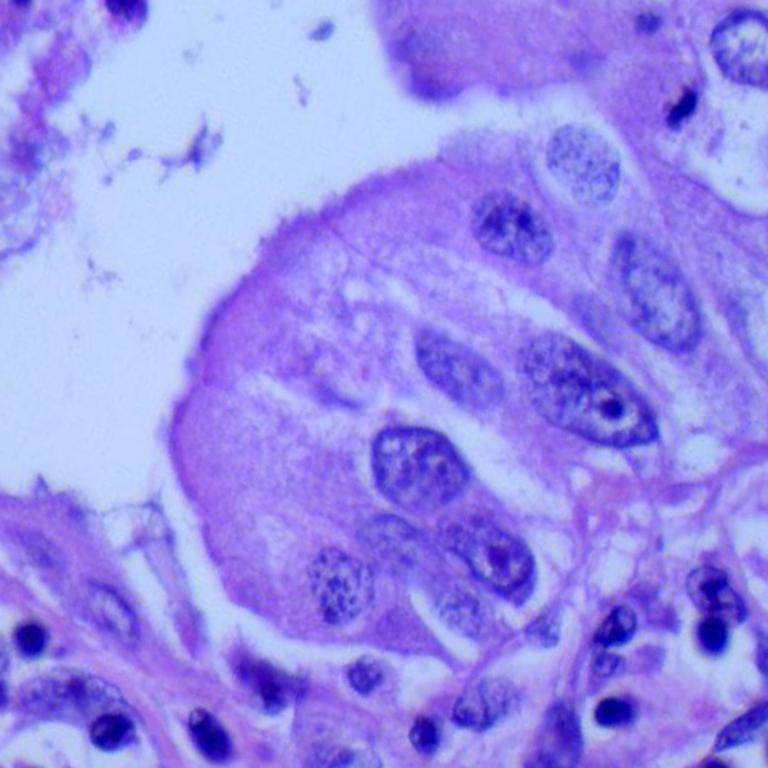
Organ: lung
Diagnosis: adenocarcinomas